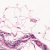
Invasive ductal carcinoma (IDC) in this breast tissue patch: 0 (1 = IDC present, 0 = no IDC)